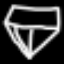
Label: diamond